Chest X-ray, PA view. Patient: 30 years old, sex M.
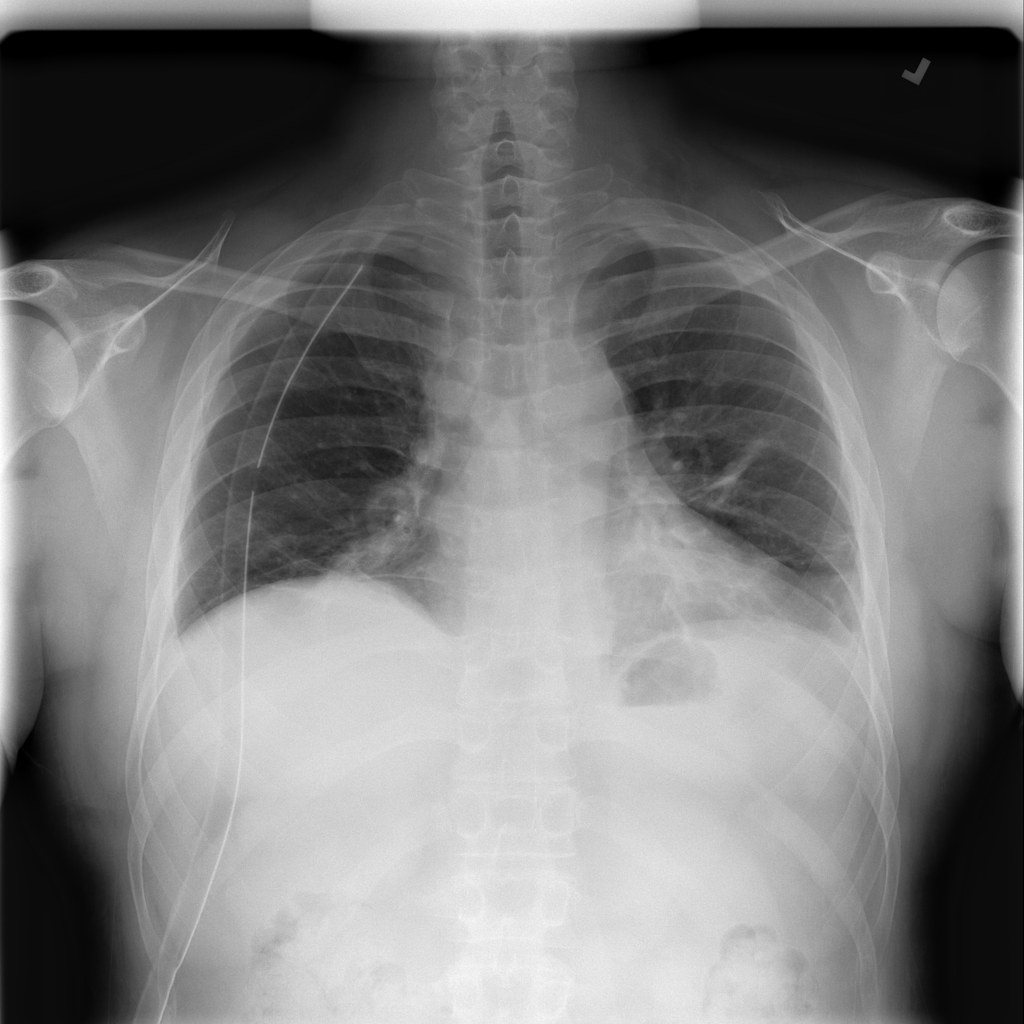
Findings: No Finding